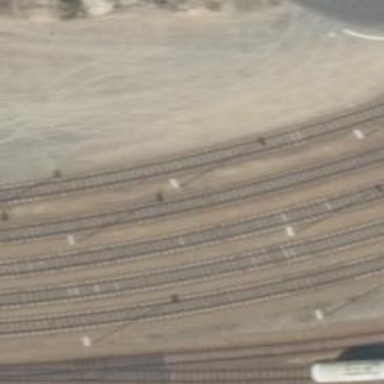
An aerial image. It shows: Abandoned railway yard.